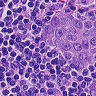
Metastatic tissue present: yes